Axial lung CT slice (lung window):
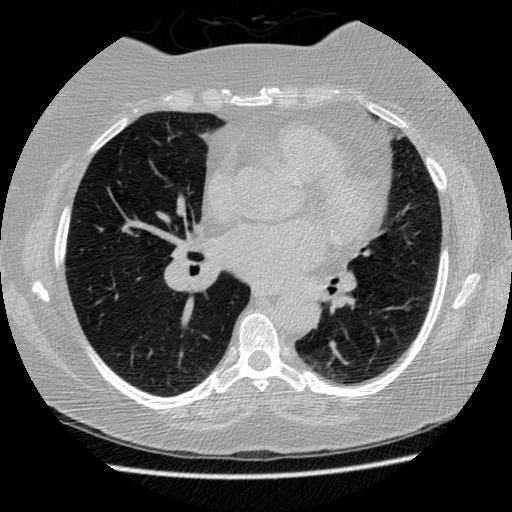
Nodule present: no